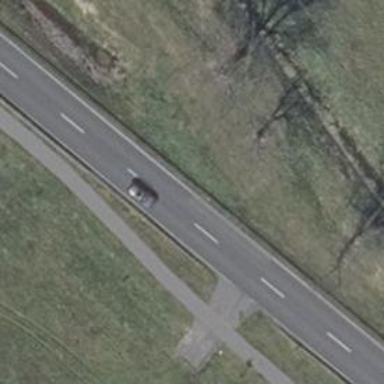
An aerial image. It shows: Secondary road with asphalt surface.